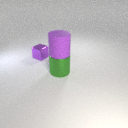
large green metal cylinder to the right of small purple metal cube